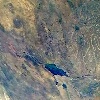
Label: land